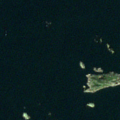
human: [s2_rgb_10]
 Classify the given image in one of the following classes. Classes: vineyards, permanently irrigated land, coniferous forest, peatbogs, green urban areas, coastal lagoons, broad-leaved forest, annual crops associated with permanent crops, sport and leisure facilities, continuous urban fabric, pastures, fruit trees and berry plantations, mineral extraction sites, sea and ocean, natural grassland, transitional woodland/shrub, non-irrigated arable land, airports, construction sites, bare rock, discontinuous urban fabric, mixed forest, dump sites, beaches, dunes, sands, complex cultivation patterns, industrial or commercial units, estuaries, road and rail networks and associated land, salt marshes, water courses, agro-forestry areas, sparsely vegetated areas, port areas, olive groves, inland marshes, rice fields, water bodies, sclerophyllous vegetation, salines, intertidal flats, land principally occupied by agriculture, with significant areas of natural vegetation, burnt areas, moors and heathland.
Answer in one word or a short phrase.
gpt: sea and ocean